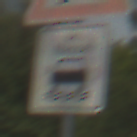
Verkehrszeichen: BeiNaesse
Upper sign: SchleuderOderRutschgefahr
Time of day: Midday
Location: Outdoor (Suburban)
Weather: PartlyCloudy
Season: Summer
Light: Natural